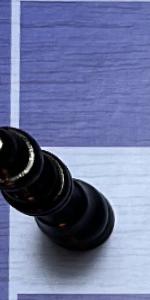
Label: Queen_Black